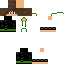
A male human skin with medium skin, wearing brown long hair dressed in a blue hoodie and black pants, featuring a closed mouth.